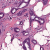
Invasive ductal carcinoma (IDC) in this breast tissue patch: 1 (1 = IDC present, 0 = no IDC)